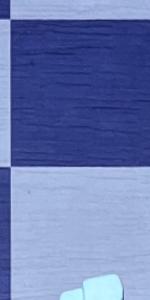
Label: Empty